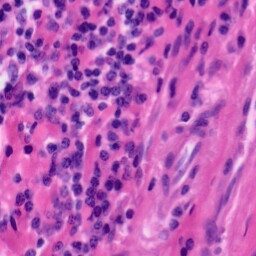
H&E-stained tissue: Tonsil